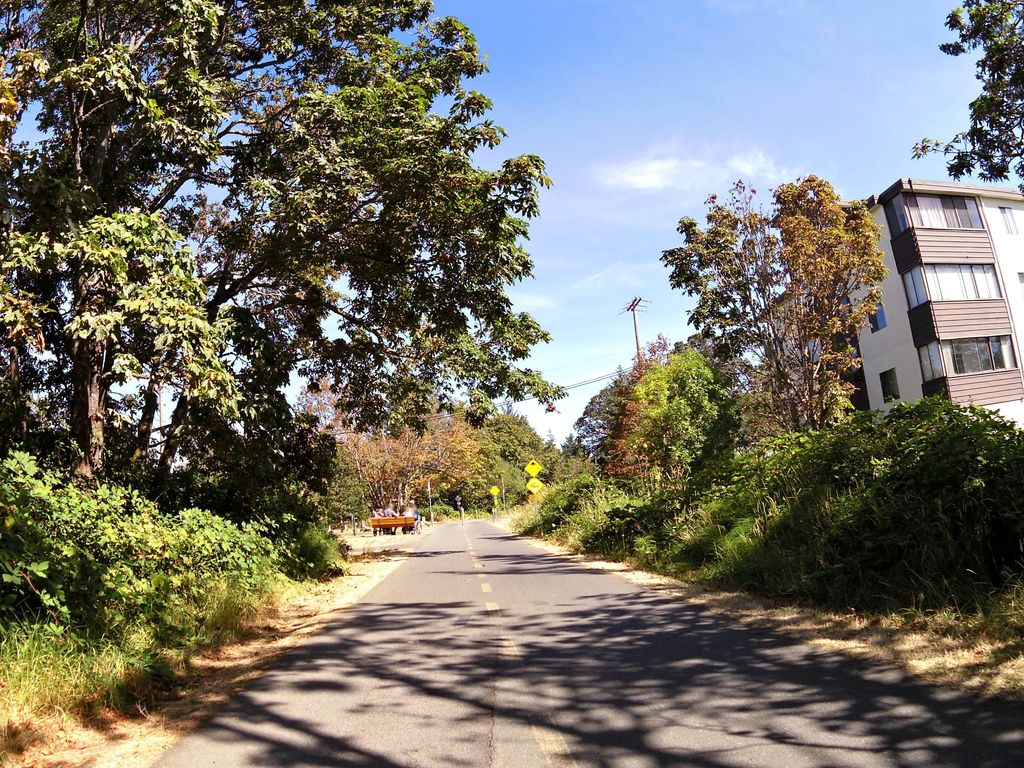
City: victoria